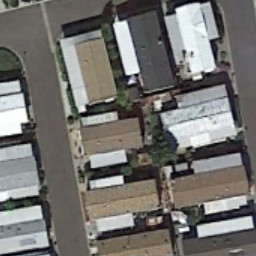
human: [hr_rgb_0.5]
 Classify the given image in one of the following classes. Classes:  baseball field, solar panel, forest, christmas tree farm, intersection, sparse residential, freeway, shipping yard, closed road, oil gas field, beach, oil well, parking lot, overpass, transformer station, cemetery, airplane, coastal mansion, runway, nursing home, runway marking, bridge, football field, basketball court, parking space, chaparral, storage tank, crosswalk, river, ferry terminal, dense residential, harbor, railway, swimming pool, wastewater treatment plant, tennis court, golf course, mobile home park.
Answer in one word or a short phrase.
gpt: mobile home park